Question: I use <URL> for customizing my UILabel. But there is a problem, i do not want to have the function "copy to clipboard" when i hold my finger on the label and, in the official documentation, seems that there is no way to disable this function.
Anyone know how to do this?
PS: sorry for my first post, it was night in Italy and i was very very tired. Sorry for my bad english.

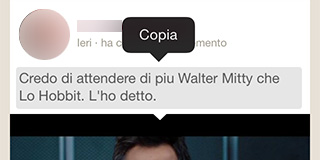
Answer: The GitHub fork you linked is not the <URL>.
If you'd like to continue using the fork, you can subclass it and override 'canPerformAction:withSender:' to return 'NO':
'''
- (BOOL) canPerformAction:(SEL) action withSender:(id)sender {
return NO;
}
'''